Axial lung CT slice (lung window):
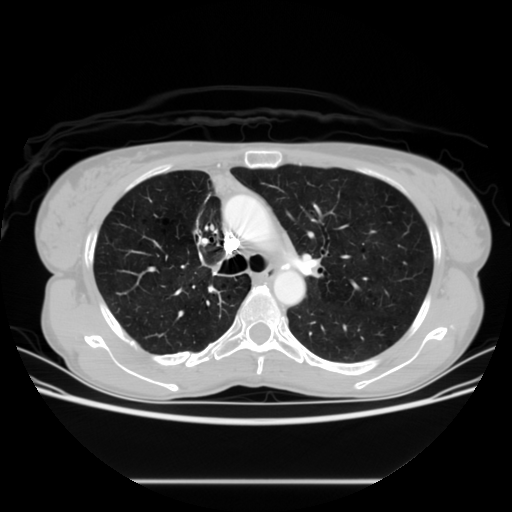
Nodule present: no